Question: I am trying to plot a sine wave, and the color of the curve at each point is represented by its tangential slope value.
For example, a '3600 * 1000' data frame should be filled:
'''
x_axis = list(range(0, 3601))
y_axis = list(range(-1000, 1001))
wave = pd.DataFrame(index = y_axis,columns= x_axis )
for i in range(0, 3601, 1):
y = int(round(np.sin(np.radians(i / 10)), 3) * 1000)
wave.loc[y, i] = -abs(y)
wave = wave.fillna(0)
wave[wave == 0] =np.nan
seaborn.heatmap(wave)
'''
and by using seaborn.heatmap(wave) the heatmap will be generated like attached image. But what I am looking for is to draw maybe 50-100 sine wave like this in one picture, so the dataframe size will be much larger to 360000*10000. With this size of dataframe I still want to show similar heatmap, or any type or drawing that can represent the value change for each cell. My work station seems to freeze by using seaborn heatmap with this dataset.
Some of my thoughts would be to normalize all the values to '0-255' and use some GLV plotting function, I am still researching it.

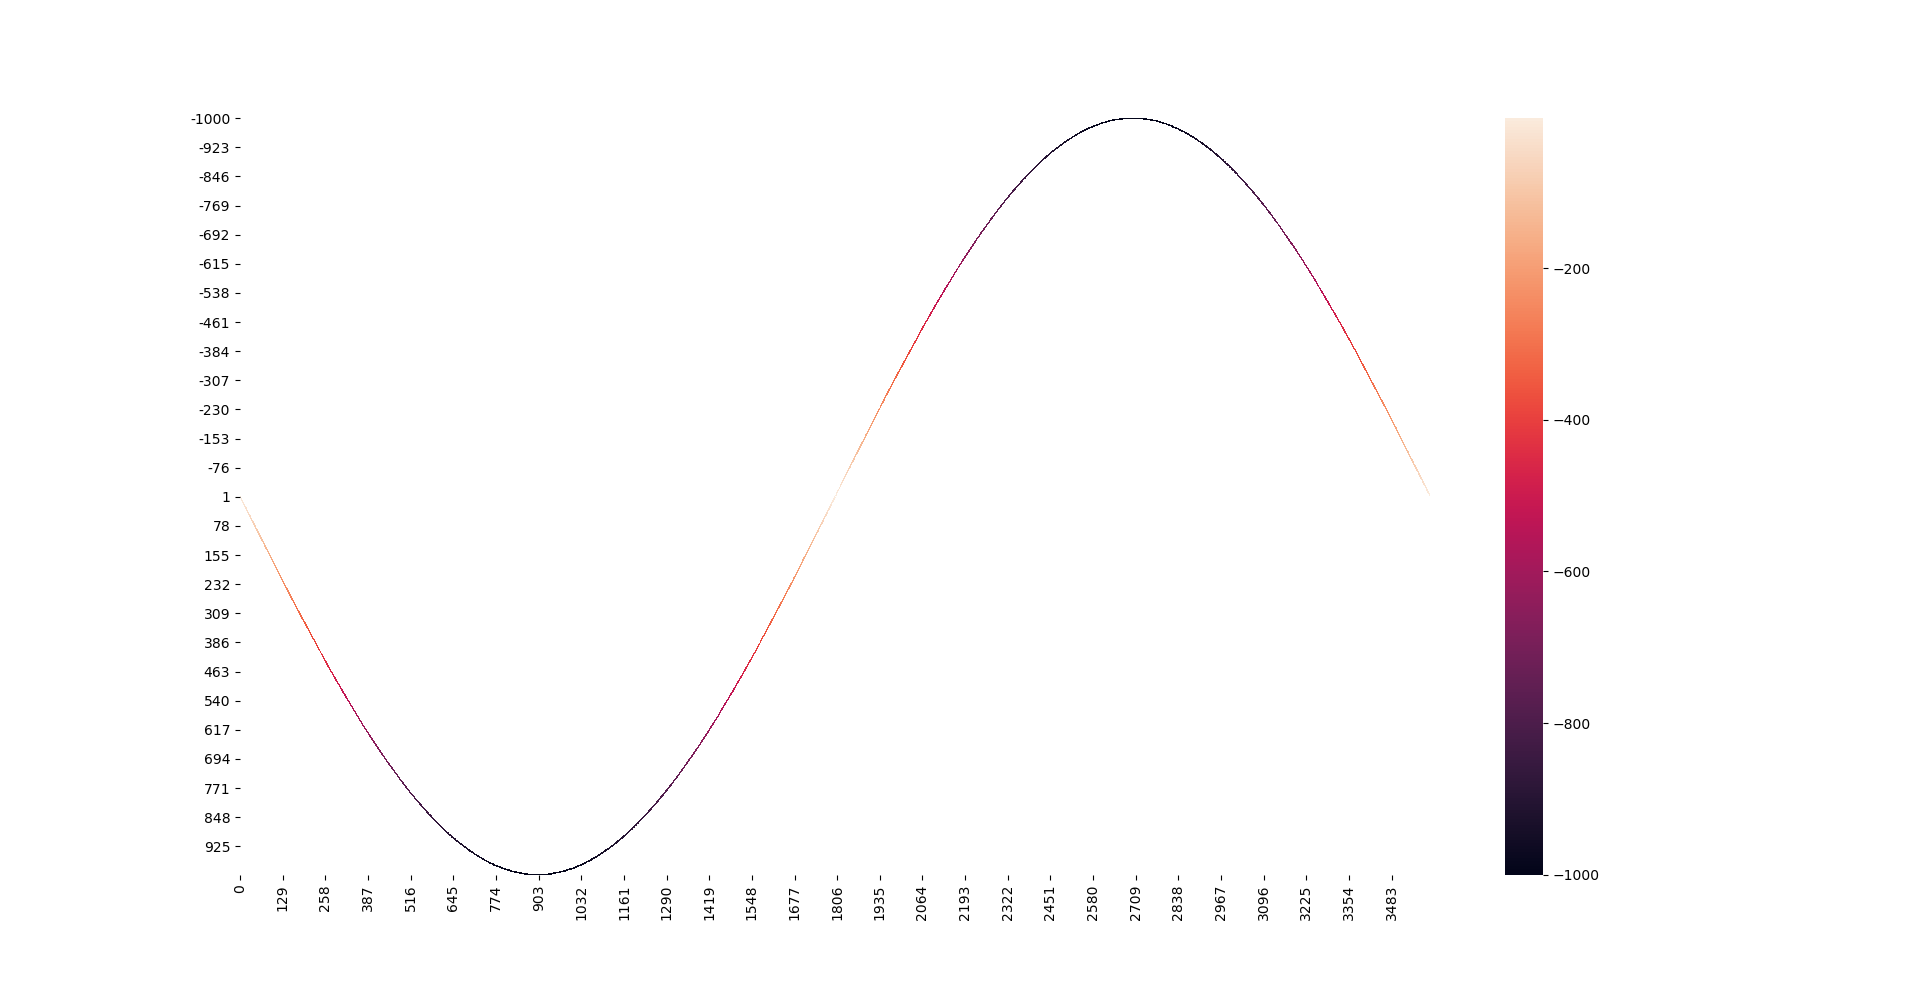
Answer: You could create a similar plot using 'plt.scatter':
'''
import matplotlib.pyplot as plt
import numpy as np
x_axis = np.arange(0, 360, 0.1)
y = np.round(np.sin(np.radians(x_axis)), 3) * 1000
plt.scatter(x_axis, y, c=-np.abs(y), s=1, cmap='gist_heat')
plt.show()
'''
<URL>
To get a wider curve, just increase 's'. To get rid of the white part of the colormap, you can move the color limits (called 'vmin' and 'vmax'). Standard they are the minimum and maximum of the given color values. In this case the maximum is 0 and the minimum is -1000. Setting 'vmax' to +100 would leave out 10% of the color range.
'''
plt.scatter(x_axis, y, c=-np.abs(y), vmax=0.1*y.max(), s=10, cmap='gist_heat')
'''
<URL>